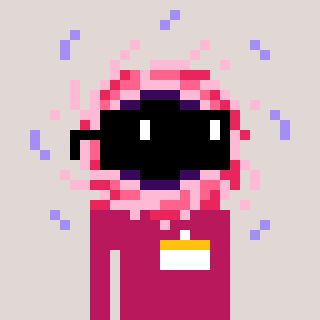
a pixel art character with square black sunglasses, a blackhole-shaped head and a darkpink-colored body on a warm background